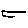
Label: line